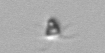
Label: Pyramimonas